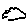
Label: cloud